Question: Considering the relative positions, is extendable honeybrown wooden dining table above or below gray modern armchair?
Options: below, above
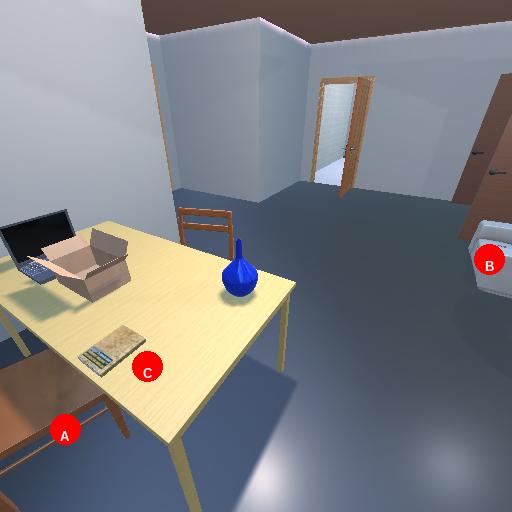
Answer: below